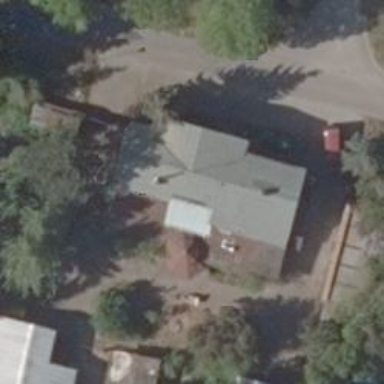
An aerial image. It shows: Restaurant.